Question: I am using 'MySQL InnoDB' engine. The result of below 'explain update' query is
'''
EXPLAIN UPDATE H_M_SAMP SET NEW_M_ID=17 WHERE M_ID IN(363)
'''

Primary key of 'H_M_SAMP' table is 'H_M_ID'. And there is no foreign key relation.
Is it possible to 'reduce number of rows scan' by the update query without using index on M_ID because I have to update the table multiple times?
Thanks.
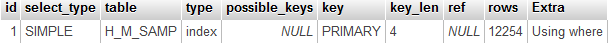
Answer: Yes. You want an index on 'H_M_SAMP(M_ID)':
'''
create index idx_h_m_sampe_1 on h_m_sampe(m_id);
'''